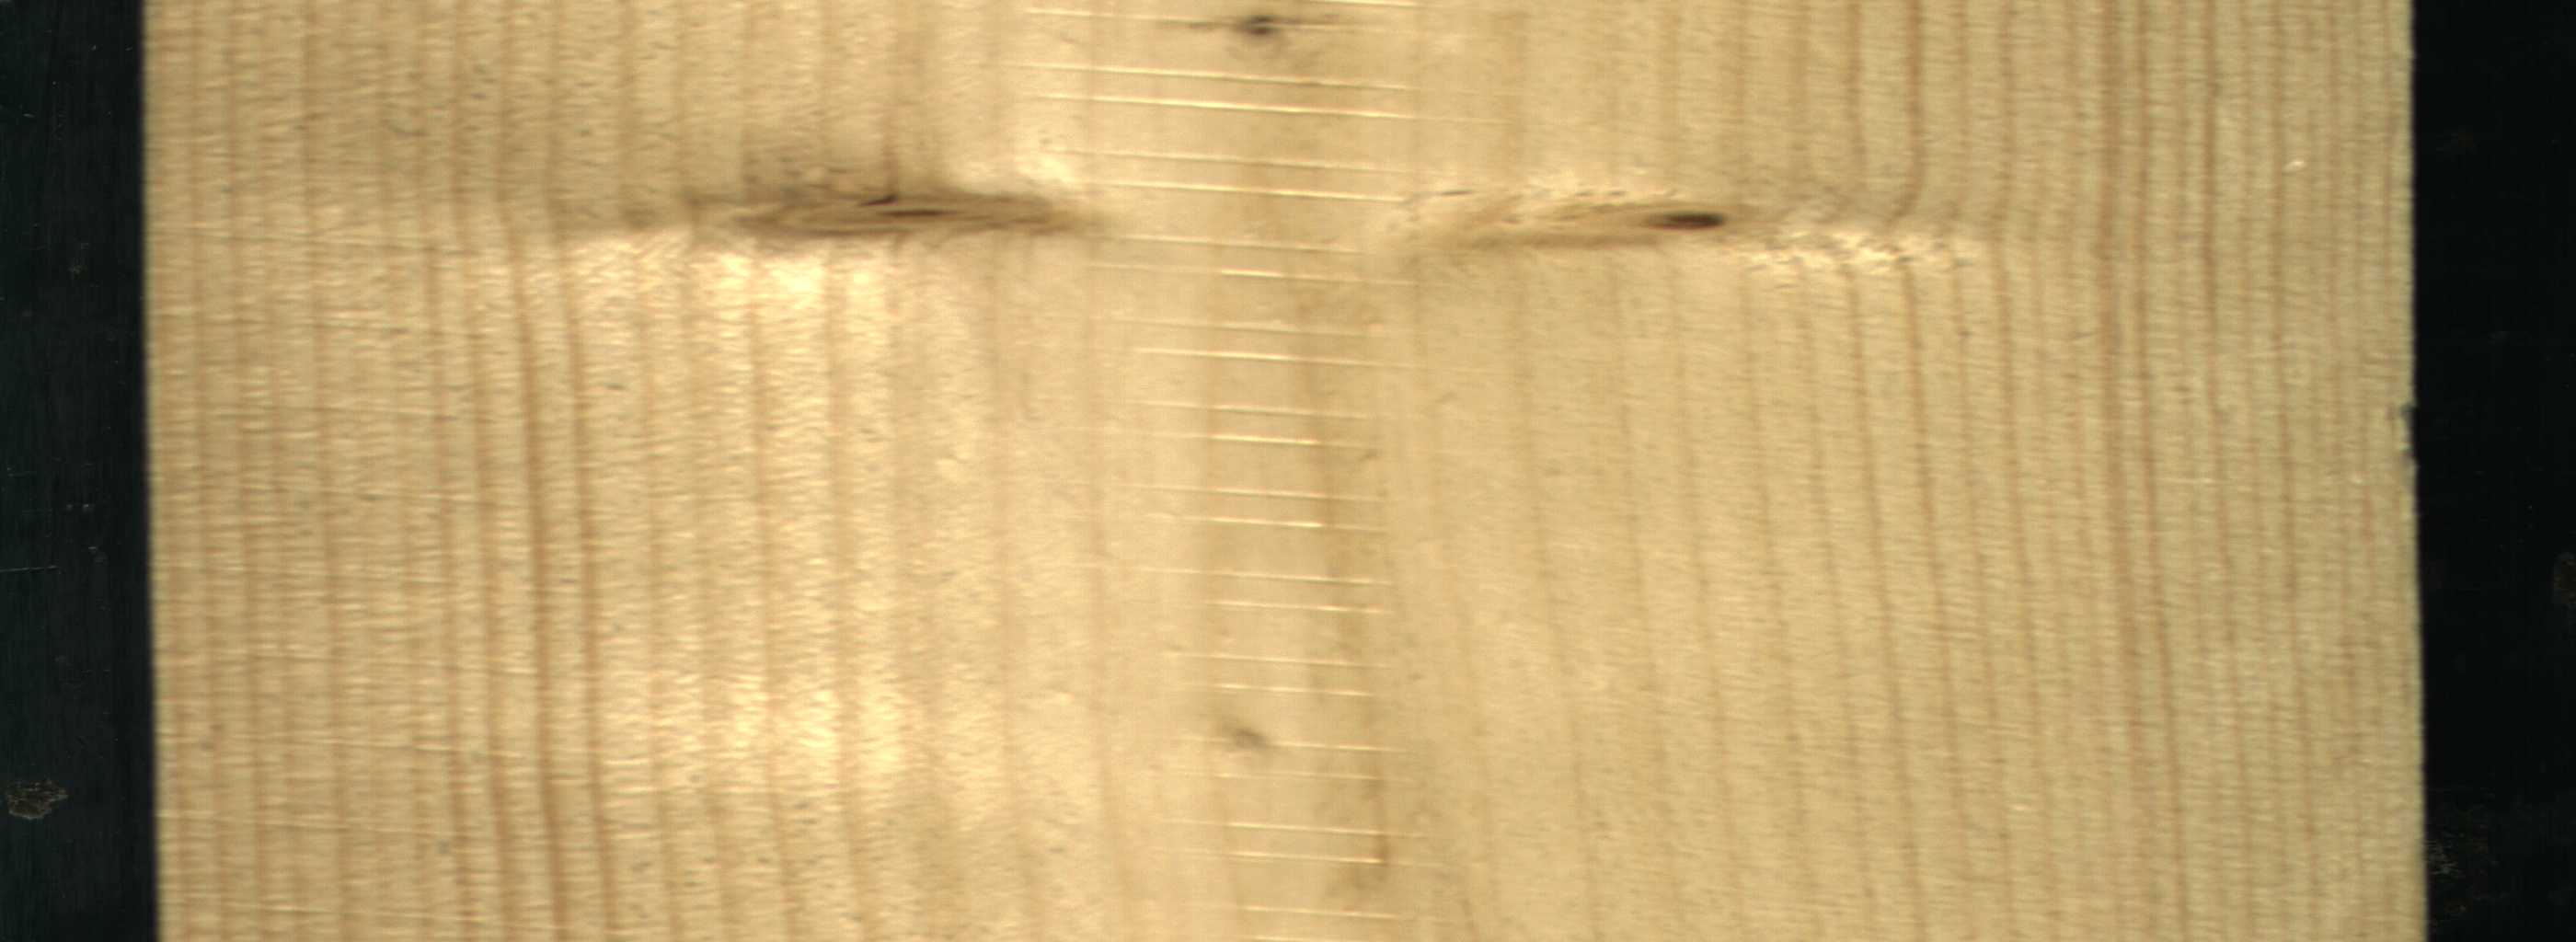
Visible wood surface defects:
Live_Knot
Live_Knot
Live_Knot